Question: Hi there fellow comrades!
Thanks to you all I've managed to get my small experiment project going further but as you go further there are always obsticles so I again ran into one. I got a JTextArea outputting a list of running processes but JScrollPane isn't showing up but when I resize the window itself the JScrollPane hovers over the whole JTextArea.
Looks like this:

After sever hours of scratching the back of my head I decided to ask you guys!
Code is:
'''
import java.awt.BorderLayout;
import java.awt.Component;
import java.awt.Container;
import java.awt.Font;
import java.awt.GridBagLayout;
import java.io.*;
import javax.swing.*;
public class JTask {
JButton button = new JButton();
JFrame frame = new JFrame();
JTextArea area = new JTextArea();
JScrollPane scrollPane = new JScrollPane();
JTask() throws IOException{
frame.setBounds(100, 100, 1000, 700);
frame.setLayout(null);
area.setFont(new Font("monospaced", Font.PLAIN, 14));
area.setBounds(5,25,972,500);
scrollPane.add(area);
scrollPane = new JScrollPane(JScrollPane.VERTICAL_SCROLLBAR_ALWAYS, JScrollPane.HORIZONTAL_SCROLLBAR_ALWAYS);
scrollPane.setBounds(5,25,972,500);
scrollPane.setViewportView(area);
scrollPane.setEnabled(true);
scrollPane.setVisible(true);
scrollPane.repaint();
scrollPane.revalidate();
area.setVisible(true);
frame.add(scrollPane);
frame.add(area);
frame.setVisible(true);
try {
String line;
Process p = Runtime.getRuntime().exec(System.getenv("windir") +"\system32\"+"tasklist.exe");
BufferedReader input = new BufferedReader(new InputStreamReader(p.getInputStream()));
while ((line = input.readLine()) != null) {
System.out.println(line);
area.append(line);
area.append("
");
}
input.close();
} catch (Exception e) {
e.printStackTrace();
}
frame.setDefaultCloseOperation(JFrame.EXIT_ON_CLOSE);
}
public static void main(String args []) throws IOException{
JTask task = new JTask();
}
}
'''
I apologize for a messy code and if anything could be done better but I hope you understand that I am just a beginner that is trying to understand the mechanics of Java programming language and sink in into the world of Java.
Thank you all in advance!
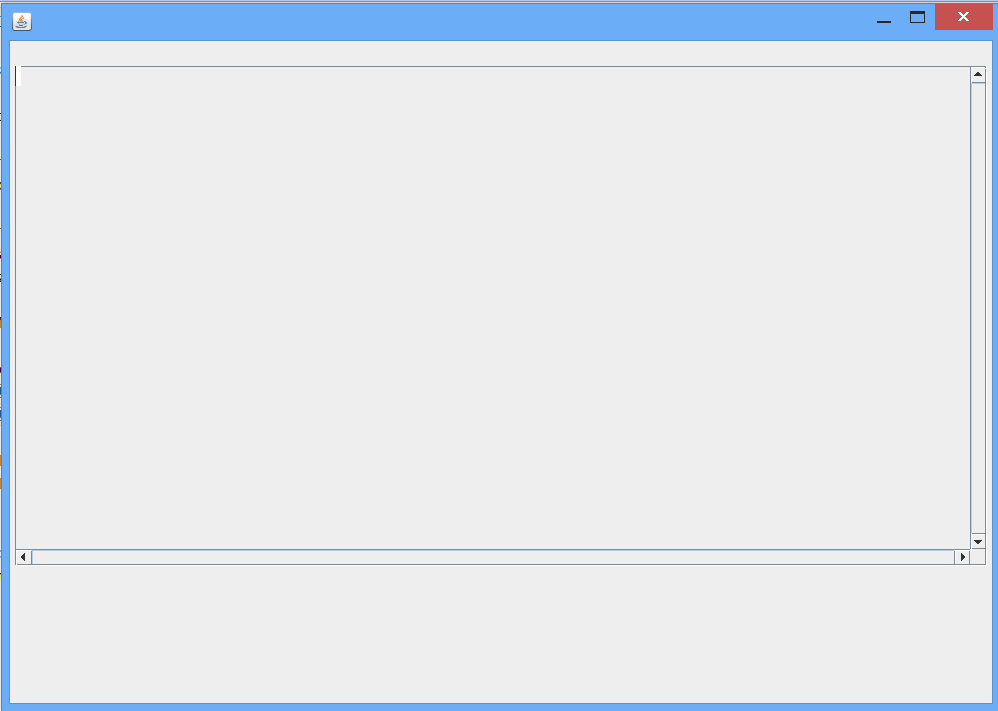
Answer: Why are you using two 'JScrollPane'? Simply add 'JScrollPane' in 'JFrame' and 'JTextArea' in 'JScrollPane'.
sample code:
'''
public JTask() throws IOException {
JFrame frame = new JFrame();
JTextArea area = new JTextArea();
area.setFont(new Font("monospaced", Font.PLAIN, 14));
JScrollPane scrollPane = new JScrollPane(area);
frame.add(scrollPane);
...
// set text in JTextArea
...
frame.pack();
frame.setDefaultCloseOperation(JFrame.EXIT_ON_CLOSE);
frame.setLocationRelativeTo(null);
frame.setVisible(true);
}
'''
It's worth reading on <URL> to learn more and find more detail examples.
### Some points
- Try <URL>